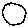
Label: moon